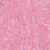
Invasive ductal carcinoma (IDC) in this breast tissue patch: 0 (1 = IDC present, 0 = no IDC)